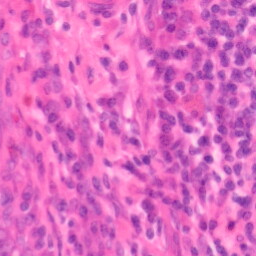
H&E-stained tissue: Colon